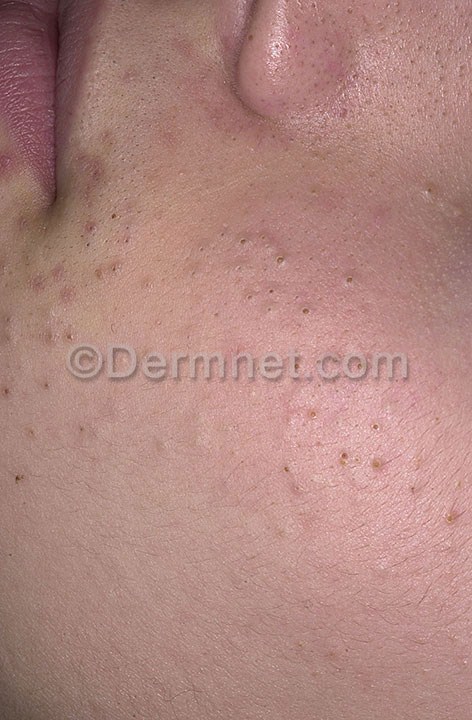
Disease: Acne and Rosacea Photos